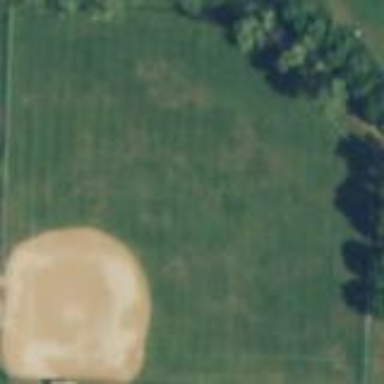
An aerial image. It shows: Baseball pitch for leisure and sports activities.